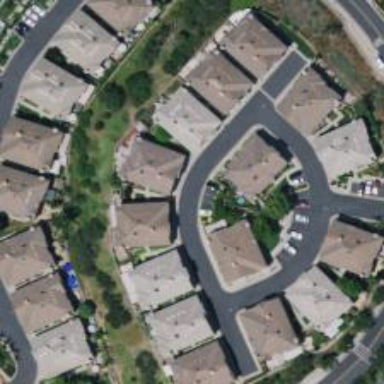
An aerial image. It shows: Living street.